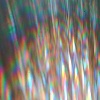
Label: sunburn